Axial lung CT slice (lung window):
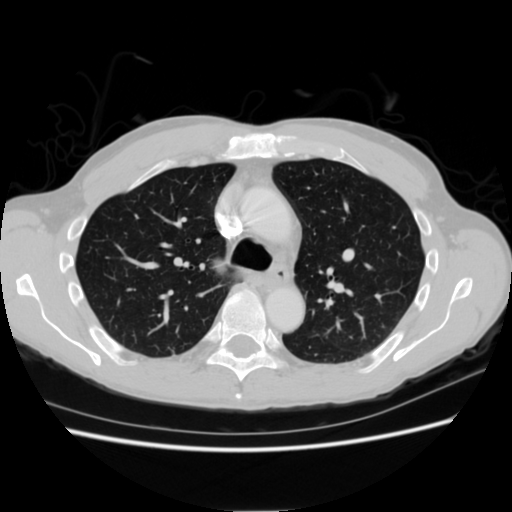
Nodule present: no